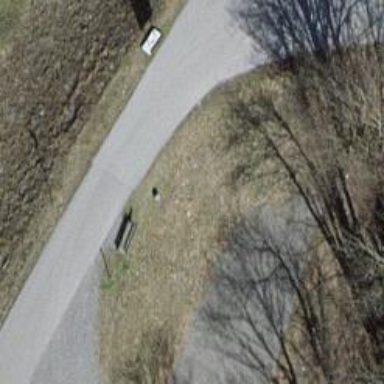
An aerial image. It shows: Bench.